Question: look at my picture I want to design layout like that. look at my XML code below, I already design it but when I rotate it to landscape, the button is not fit the shop area(short) and linear layout in image price area is out of boundary(longer). I want it fit all orientation.why I am using button? because when I pragmatically, I can use it as onClickListener
1. how can I design this layout for fit all orientation?
2. Have any way to design this layout using XML code (not use background image)

'''
<LinearLayout
android:layout_width="match_parent"
android:layout_height="0dp"
android:layout_weight="1"
android:background="@drawable/bar_all"
android:gravity="center_vertical"
android:orientation="vertical" >
<LinearLayout
android:layout_width="match_parent"
android:layout_height="match_parent" >
<Button
android:id="@+id/btn_all"
android:layout_width="265dp"
android:layout_height="match_parent"
android:background="#<PHONE>" />
<LinearLayout
android:layout_width="match_parent"
android:layout_height="match_parent"
android:gravity="center_vertical"
android:orientation="vertical" >
<ImageButton
android:id="@+id/btn_ic_mypage"
android:layout_width="30dp"
android:layout_height="30dp"
android:layout_gravity="right"
android:layout_marginRight="12dp"
android:background="#<PHONE>"
android:scaleType="fitXY"
android:src="@drawable/icon_mypage" />
</LinearLayout>
</LinearLayout>
</LinearLayout>
'''
1. Linear Layout for place backgroud image
2. Linear Layout for put button cover the shop area. easy coding onClickListener
3. Linea Layout for cover $ image area and put the image area.
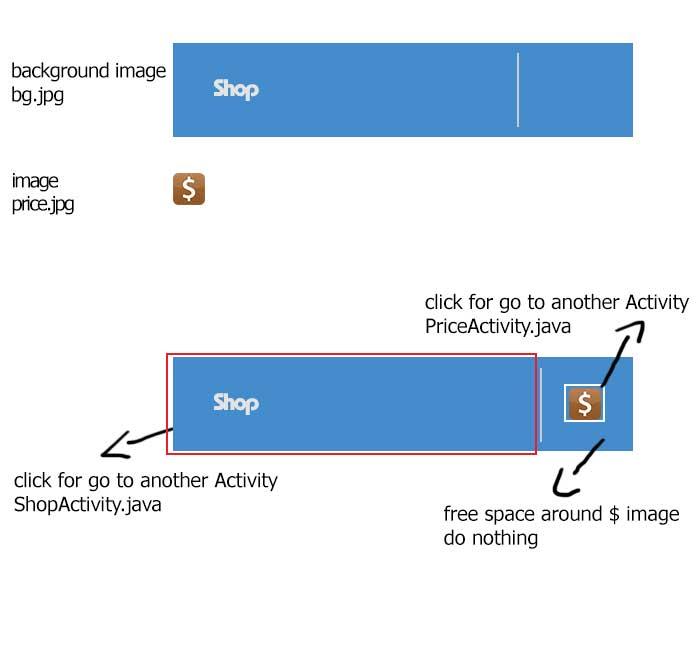
Answer: here is the code what you looking for..
'''
Also PL make sure you should avoid any length, height, width value is 20 dp,13 dp etc
'''
This code will be fit for all screen sizes.
'''
<?xml version="1.0" encoding="utf-8"?>
<LinearLayout
xmlns:android="http://schemas.android.com/apk/res/android"
android:orientation="vertical"
android:layout_width="fill_parent"
android:layout_height="fill_parent"
android:gravity="top">
<LinearLayout
android:id="@+id/linearLayout1"
android:layout_width="match_parent"
android:layout_height="wrap_content"
android:background="@drawable/background_main"
android:gravity="right|center_vertical">
<LinearLayout
android:layout_width="wrap_content"
android:layout_height="match_parent"
android:id="@+id/linearLayout3"
android:orientation="vertical"
android:layout_weight="1"
android:gravity="center">
<Button
android:layout_height="match_parent"
android:id="@+id/button_shop"
android:layout_width="match_parent"
android:background="@null"></Button>
</LinearLayout>
<LinearLayout
android:id="@+id/linearLayout2"
android:layout_width="wrap_content"
android:layout_height="match_parent"
android:orientation="vertical"
android:gravity="center">
<Button
android:background="@drawable/button"
android:id="@+id/button_doller"
android:layout_width="wrap_content"
android:layout_height="wrap_content"></Button>
</LinearLayout>
</LinearLayout>
</LinearLayout>
'''
'''
public class MainActivity extends Activity implements OnClickListener {
private Button btnShop = null;
private Button btnDoller = null;
@Override
public void onCreate(Bundle savedInstanceState) {
super.onCreate(savedInstanceState);
setContentView(R.layout.main);
btnShop = (Button) findViewById(R.id.button_shop);
btnShop.setOnClickListener(this);
btnDoller = (Button) findViewById(R.id.button_doller);
btnDoller.setOnClickListener(this);
}
@Override
public void onClick(View v) {
if (btnShop == v) {
Toast.makeText(this, "shop button clicked", Toast.LENGTH_LONG)
.show();
} else if (btnDoller == v) {
Toast.makeText(this, "doller button clicked", Toast.LENGTH_LONG)
.show();
}
}
}
'''
PS : if you get image small then create bigger image size icon, i have just used dummy only.
Hope it helps!!